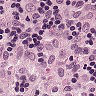
Metastatic tissue present: no